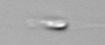
Label: flagellate_morphotype3